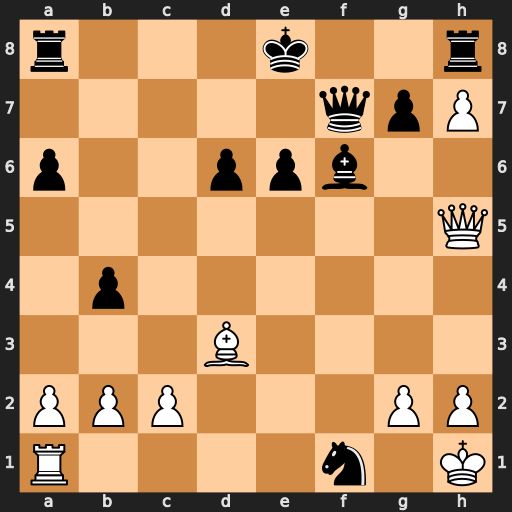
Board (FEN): r3k2r/5qpP/p2ppb2/7Q/1p6/3B4/PPP3PP/R4n1K
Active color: w
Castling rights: kq
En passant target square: -
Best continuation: Bg6 Ng3+ hxg3 Qxg6 Qxg6+